Question: I'm trying to select all child check boxes from a parent root. The action is invoked when the parent check box is selected.
Here's the pseudo/modified/shortened set up with scenebuilder:
'''
@FXML
private TreeTableView<Info> testTable;
@FXML
private TreeTableColumn<Info, Boolean> checkBoxCol;
'''
Model:
'''
public class Info{
private final BooleanProperty onHold;
public Info(){
this.onHold = new SimpleBooleanProperty(false);
}
public Boolean getOnHold(){
return onHold.get();
}
public void setOnHold(Boolean onHold) {
this.onHold.set(onHold);
}
public BooleanProperty onHoldProperty(){
return onHold;
}
}
'''
Controller:
'''
checkBoxCol.setCellValueFactory(new TreeItemPropertyValueFactory("onHold"));
checkBoxCol.setCellFactory(CheckBoxTreeTableCell.forTreeTableColumn(checkBoxCol));
'''
End Result would look like this (when parent nodes are clicked):

I tried onEditCommit/start/cancel, but those seem to only affect the cell and not the checkboxes. I am not exactly sure how to get a listener for only the parent nodes so that it can check all values underneath (if they have children). If it's too difficult to only allow just the parent nodes to have the listener, then all the checkbox can have listeners and I can simply check if there are children with:'node.getChildren().size()'
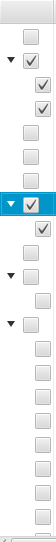
Answer: You should be able to manage this entirely in the model.
The 'TreeTableView' consists of a 'TreeItem<Info>' root with a bunch of descendent nodes. Just arrange that whenever you create the tree items, you add a listener to the properties:
'''
private TreeItem<Info> createTreeItem(Info info) {
TreeItem<Info> item = new TreeItem<>(info);
info.onHoldProperty().addListener((obs, wasOnHold, isNowOnHold) -> {
if (isNowOnHold) {
item.getChildren().forEach(child -> child.getValue().setOnHold(true));
}
});
return item ;
}
'''
Complete example:
'''
import javafx.application.Application;
import javafx.beans.property.BooleanProperty;
import javafx.beans.property.SimpleBooleanProperty;
import javafx.scene.Scene;
import javafx.scene.control.TreeItem;
import javafx.scene.control.TreeTableColumn;
import javafx.scene.control.TreeTableView;
import javafx.scene.control.cell.CheckBoxTreeTableCell;
import javafx.scene.layout.BorderPane;
import javafx.stage.Stage;
public class TreeTableViewInheritableCheckBoxes extends Application {
@Override
public void start(Stage primaryStage) {
TreeTableView<Info> table = new TreeTableView<>();
table.setEditable(true);
TreeTableColumn<Info, Boolean> infoCol = new TreeTableColumn<>("Info");
infoCol.setPrefWidth(200);
infoCol.setCellValueFactory(cellData -> cellData.getValue().getValue().onHoldProperty());
infoCol.setCellFactory(CheckBoxTreeTableCell.forTreeTableColumn(infoCol));
table.getColumns().add(infoCol);
TreeItem<Info> root = createTreeItem(new Info());
buildTree(root, 0);
table.setRoot(root);
primaryStage.setScene(new Scene(new BorderPane(table), 250, 400));
primaryStage.show();
}
private void buildTree(TreeItem<Info> parent, int depth) {
if (depth > 2) return ;
for (int i = 0; i < 5; i++) {
TreeItem<Info> item = createTreeItem(new Info());
parent.getChildren().add(item);
buildTree(item, depth + 1);
}
}
private TreeItem<Info> createTreeItem(Info info) {
TreeItem<Info> item = new TreeItem<>(info);
info.onHoldProperty().addListener((obs, wasOnHold, isNowOnHold) -> {
if (isNowOnHold) {
item.getChildren().forEach(child -> child.getValue().setOnHold(true));
}
});
return item ;
}
public static class Info {
private final BooleanProperty onHold;
public Info(){
this.onHold = new SimpleBooleanProperty(false);
}
public Boolean getOnHold(){
return onHold.get();
}
public void setOnHold(Boolean onHold) {
this.onHold.set(onHold);
}
public BooleanProperty onHoldProperty(){
return onHold;
}
}
public static void main(String[] args) {
launch(args);
}
}
'''